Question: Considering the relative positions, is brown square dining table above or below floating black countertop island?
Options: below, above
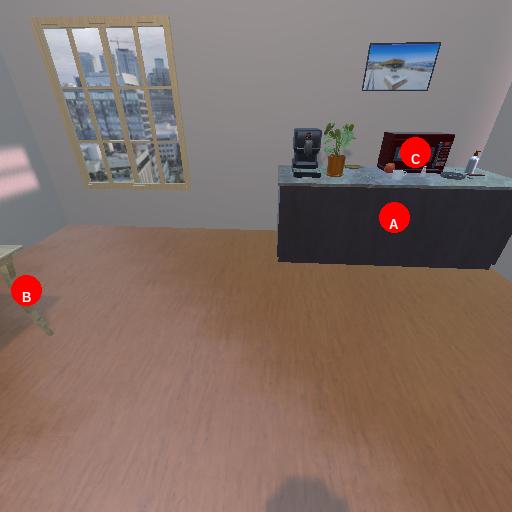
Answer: below